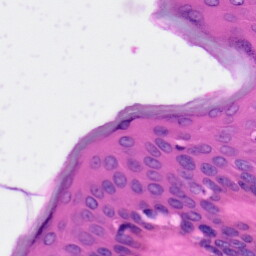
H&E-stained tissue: Skin